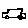
Label: car